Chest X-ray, PA view. Patient: 62 years old, sex M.
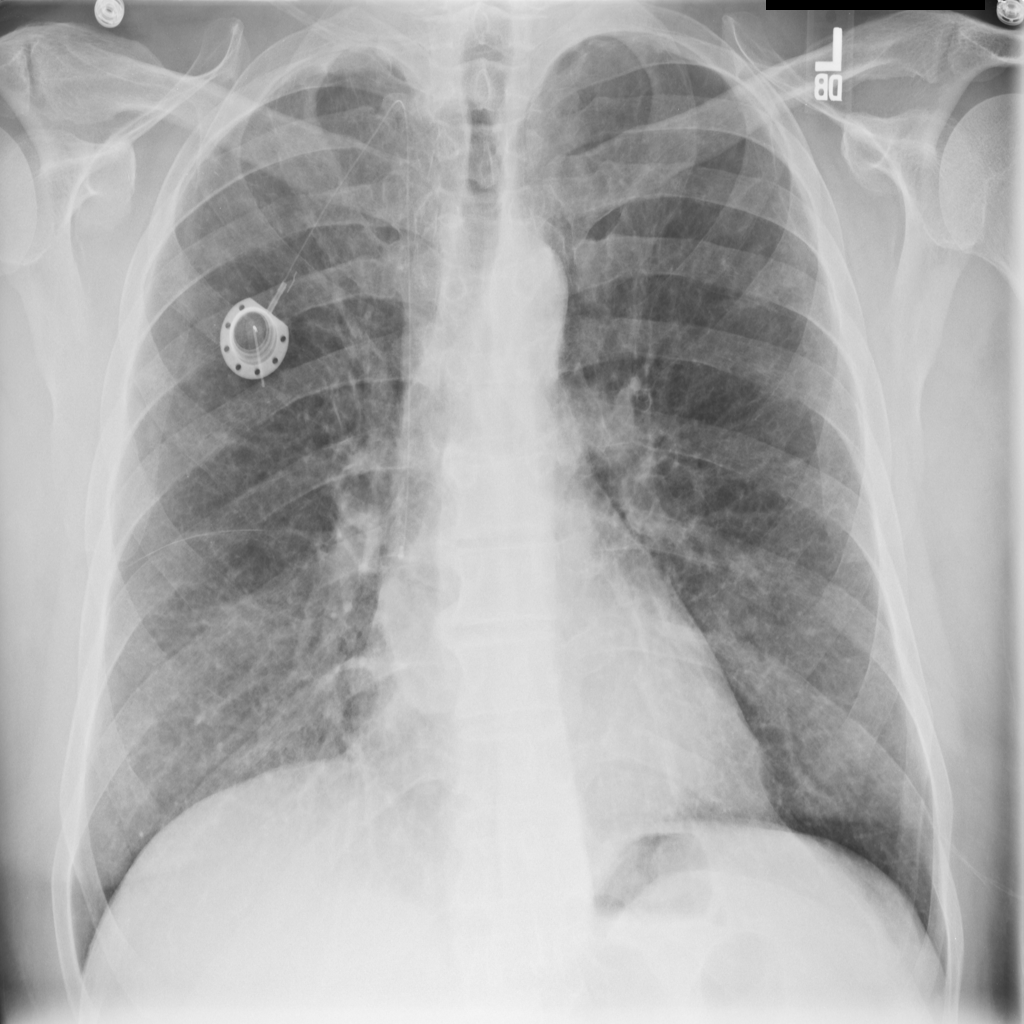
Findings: No Finding